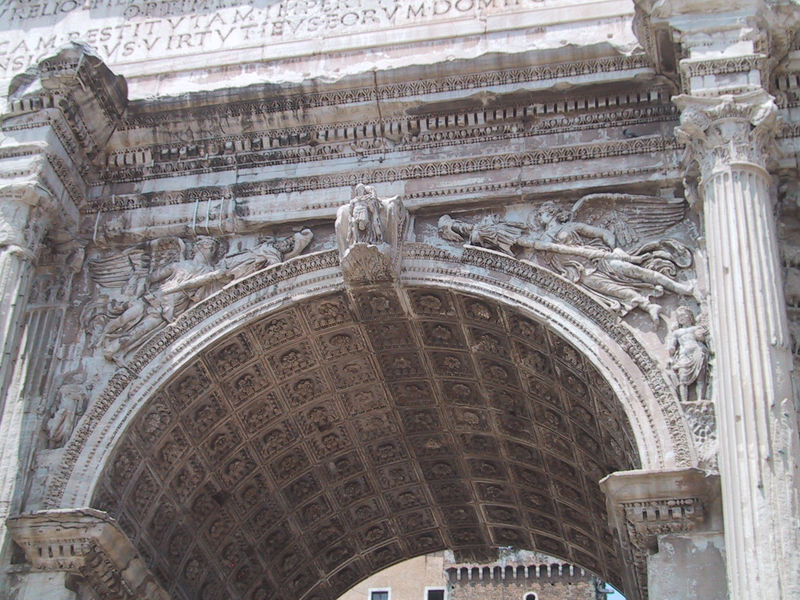
Titel: Forum Romanum: Triumphbogen des Septimius Severus
Standort: Rom, Forum Romanum (EU - I - Latium)
Schlagwörter: flügel, mann, weiß, blume, marmor, paris, säule, säulen, gebäude, muster, architektur, stein, engel, ranken, relief, schrift, leiste, bogen, italien, rundbogen, lanze, detail, inschrift, stuck, tor, eingang, gewölbe, durchblick, münchen, kapitelle, rom, kapitell, ranke, römer, skulpturen, jesus, einfahrt, kasetten, kassetten, kassettendecke, muschel, korinthisch, erzengel, rosetten, römisch, monument, triumphbogen, kasettendecke, tonnengewölbe, säulenordnung, latein, lateinisch, triumpf, innschrift, römishc, pfeielr